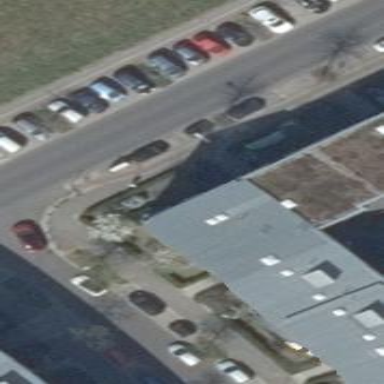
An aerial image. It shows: Skillion-roofed apartments building.